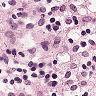
Metastatic tissue present: no